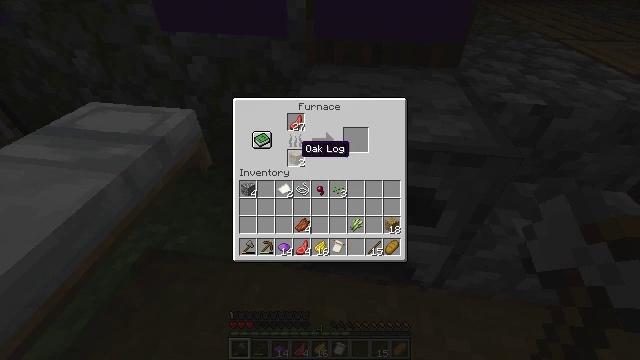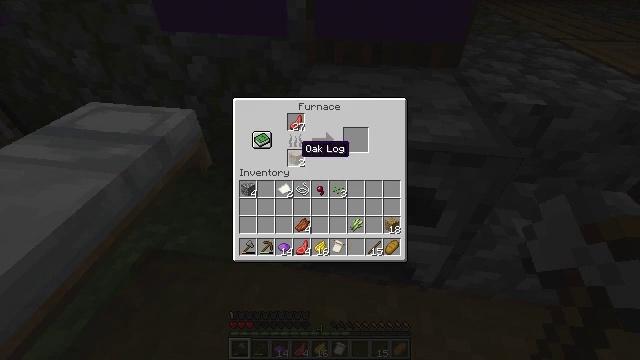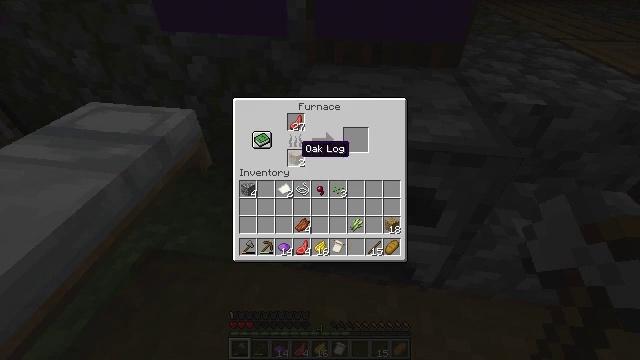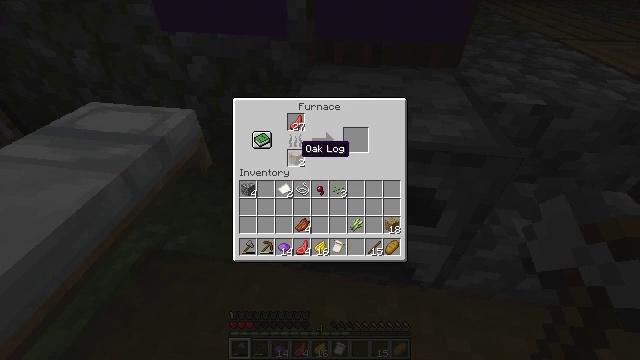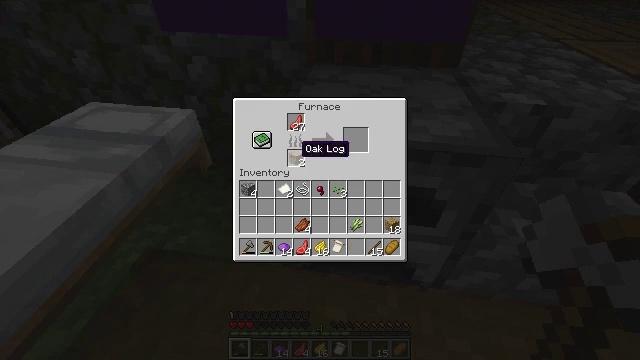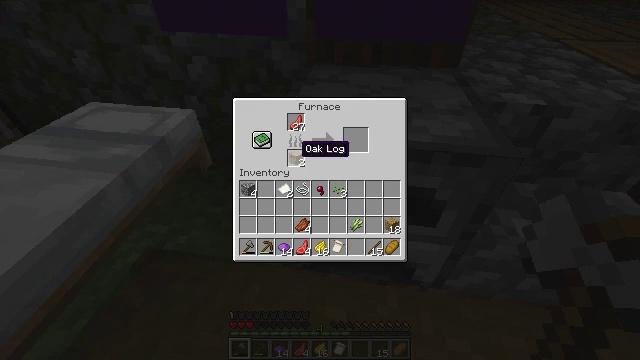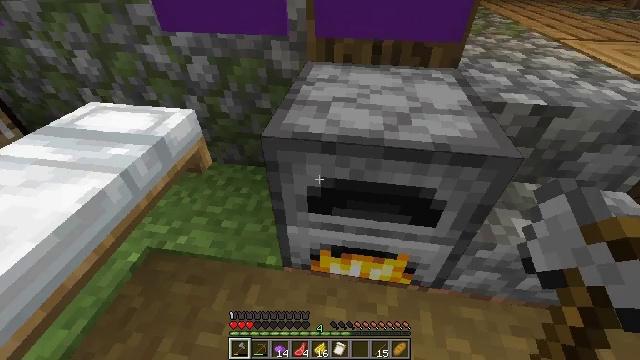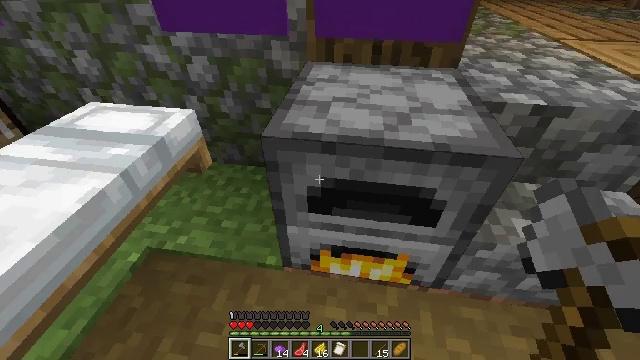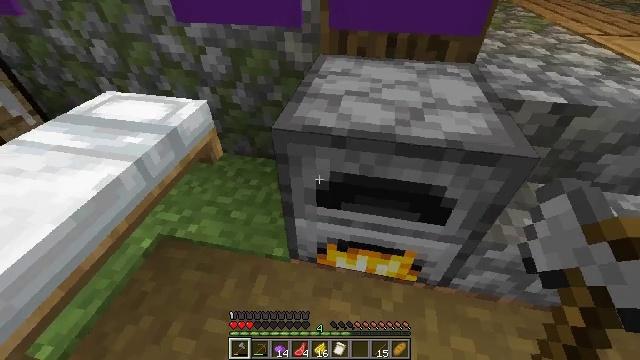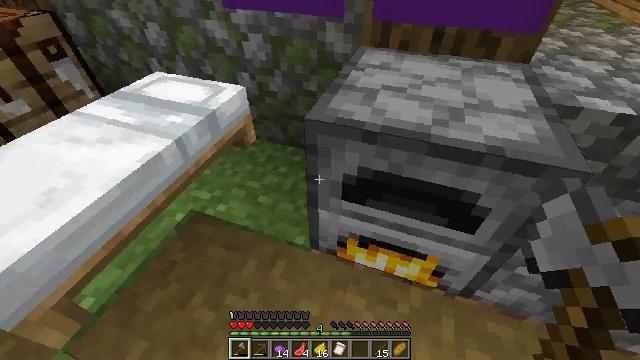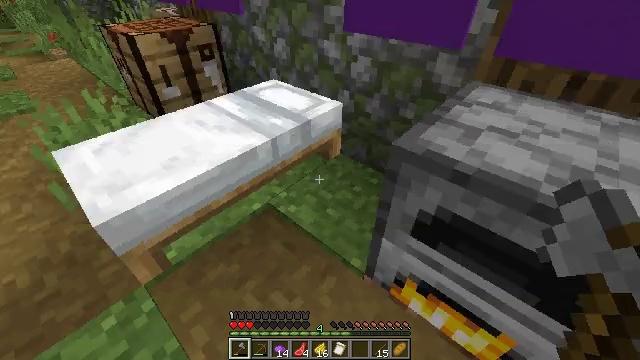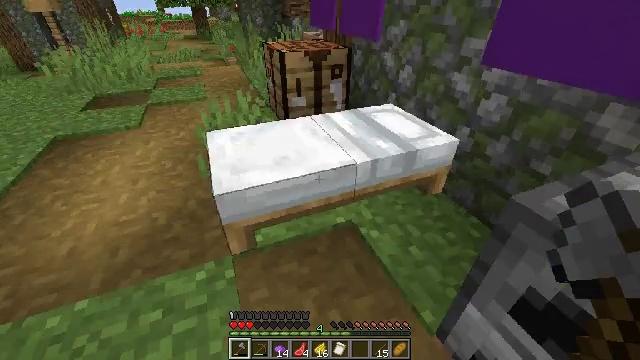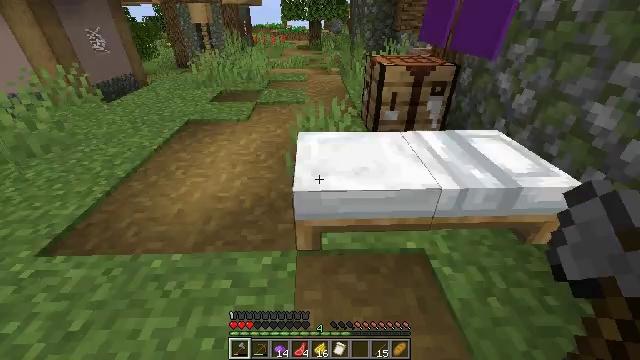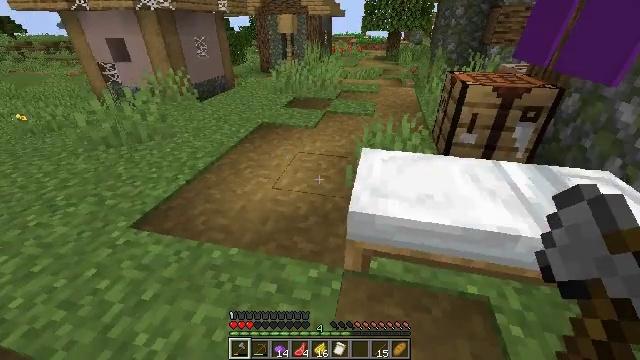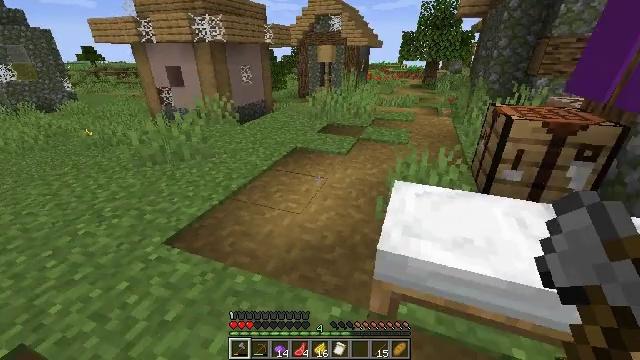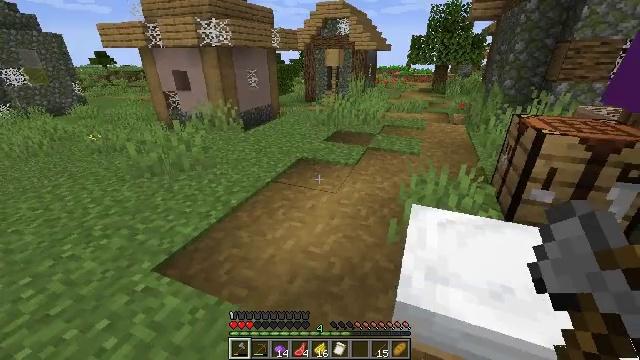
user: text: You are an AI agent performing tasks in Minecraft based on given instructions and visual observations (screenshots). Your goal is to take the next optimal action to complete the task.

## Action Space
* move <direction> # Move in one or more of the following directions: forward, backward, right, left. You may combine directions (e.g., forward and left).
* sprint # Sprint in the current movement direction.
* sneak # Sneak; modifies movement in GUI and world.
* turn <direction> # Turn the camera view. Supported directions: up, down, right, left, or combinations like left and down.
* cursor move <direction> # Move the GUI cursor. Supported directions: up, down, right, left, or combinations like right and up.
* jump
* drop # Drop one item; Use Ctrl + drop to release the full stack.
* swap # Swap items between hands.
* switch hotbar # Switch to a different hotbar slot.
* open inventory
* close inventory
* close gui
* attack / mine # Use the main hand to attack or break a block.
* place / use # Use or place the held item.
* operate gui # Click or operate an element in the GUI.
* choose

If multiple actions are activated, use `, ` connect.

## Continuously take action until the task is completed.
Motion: motion action
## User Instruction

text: Remove the purple wall banner.
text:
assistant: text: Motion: no_op
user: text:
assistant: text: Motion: no_op
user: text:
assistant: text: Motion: no_op
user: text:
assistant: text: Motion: no_op
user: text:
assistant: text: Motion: no_op
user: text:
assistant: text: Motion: no_op
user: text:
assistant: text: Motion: close gui
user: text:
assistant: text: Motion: turn left and down
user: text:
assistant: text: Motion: turn left and down
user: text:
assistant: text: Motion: turn left and up
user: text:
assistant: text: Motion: turn left and up
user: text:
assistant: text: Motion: turn left and up
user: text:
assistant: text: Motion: move forward, turn left and up
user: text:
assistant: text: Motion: move forward, turn left and up
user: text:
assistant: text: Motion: move forward, turn left
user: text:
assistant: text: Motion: move forward
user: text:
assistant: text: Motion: move forward
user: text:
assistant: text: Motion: move forward
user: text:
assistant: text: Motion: turn right and down
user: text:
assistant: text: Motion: turn right and down
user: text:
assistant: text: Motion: turn right and down
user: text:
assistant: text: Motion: turn right and down
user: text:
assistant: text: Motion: turn right and down
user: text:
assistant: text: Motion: turn right
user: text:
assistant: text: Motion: turn right
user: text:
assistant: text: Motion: no_op
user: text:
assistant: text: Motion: no_op
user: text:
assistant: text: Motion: no_op
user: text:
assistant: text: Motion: turn left and up
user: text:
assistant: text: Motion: turn left and up